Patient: sex M, age 47
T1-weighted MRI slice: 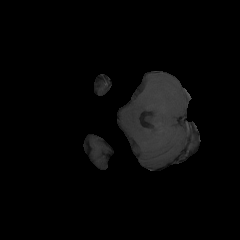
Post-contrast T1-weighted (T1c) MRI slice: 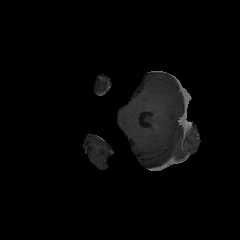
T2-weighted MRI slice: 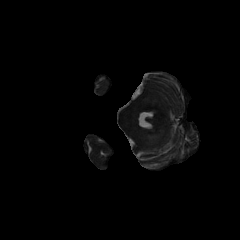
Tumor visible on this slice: no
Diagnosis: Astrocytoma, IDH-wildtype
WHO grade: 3